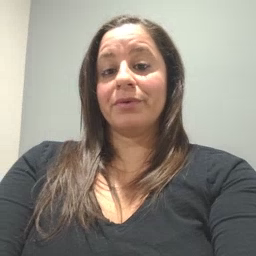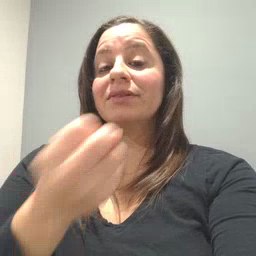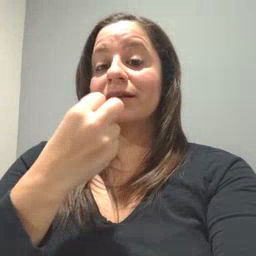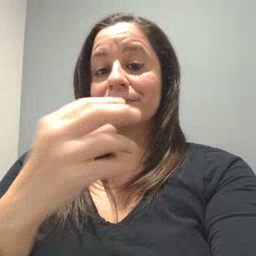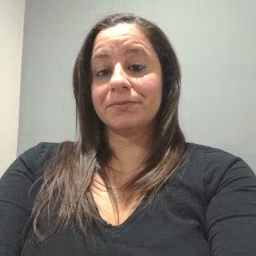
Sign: snack